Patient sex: M
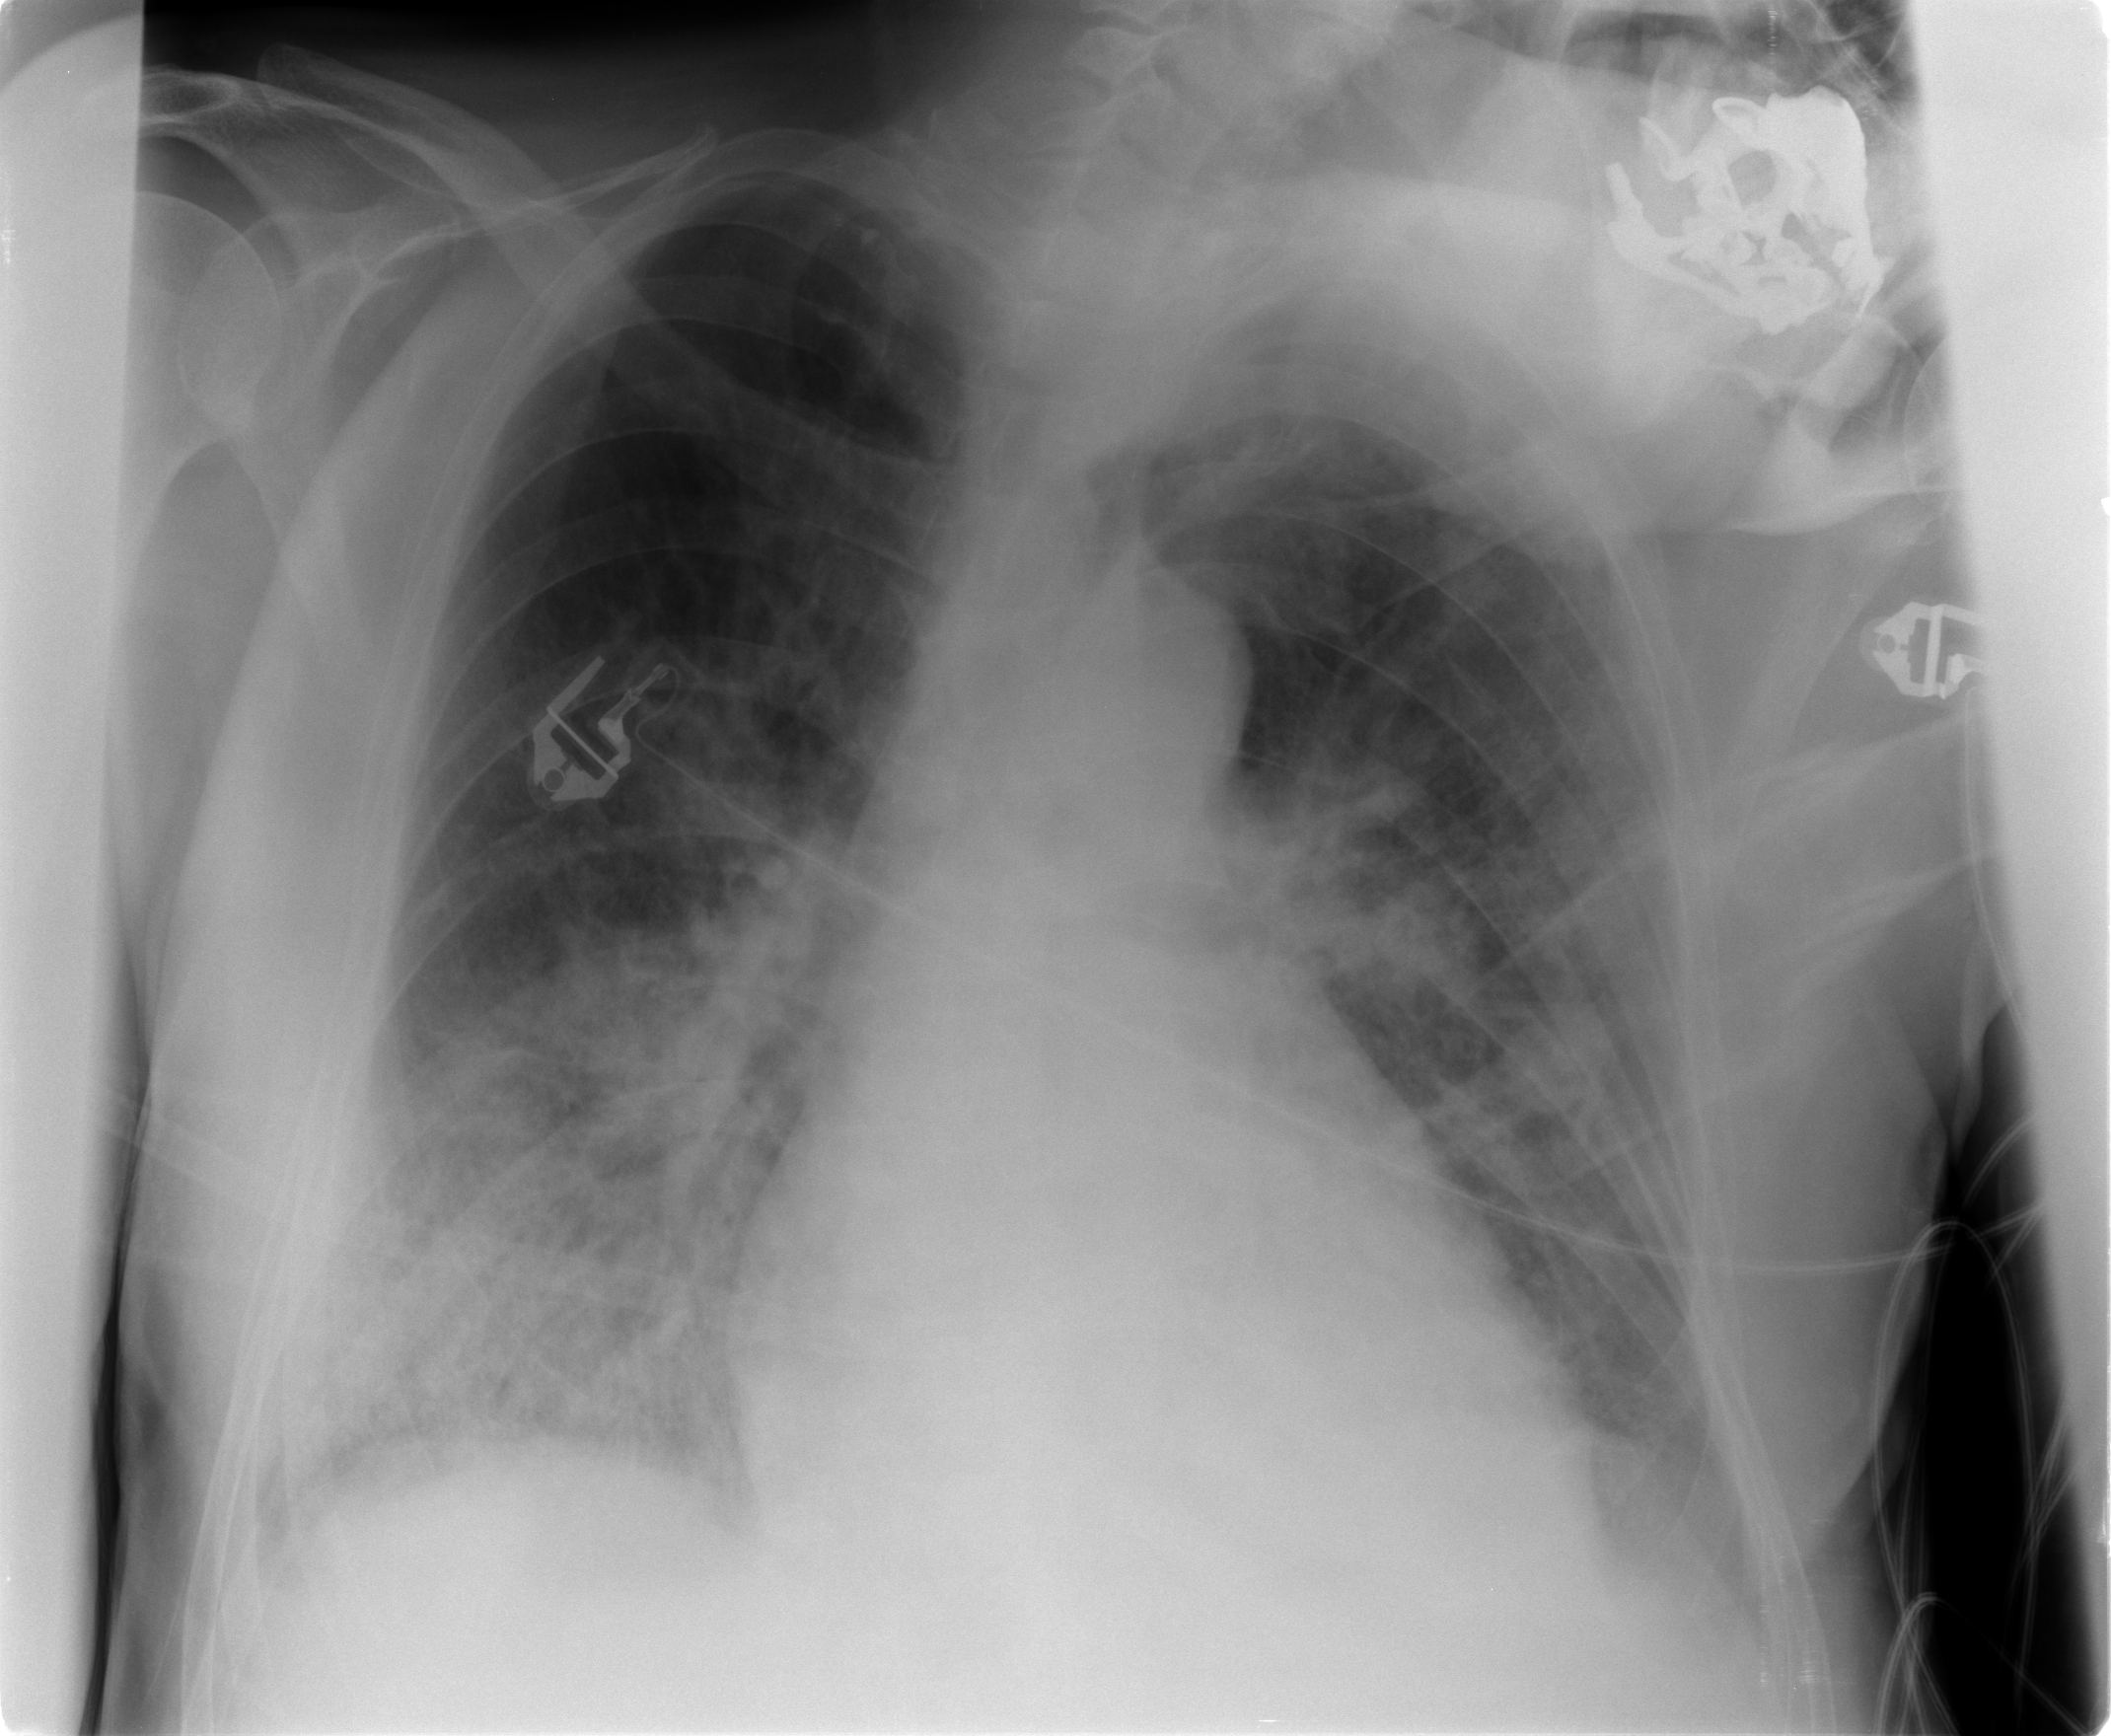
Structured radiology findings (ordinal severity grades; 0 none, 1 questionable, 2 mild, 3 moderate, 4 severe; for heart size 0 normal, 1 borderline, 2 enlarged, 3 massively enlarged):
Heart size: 2
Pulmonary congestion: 2
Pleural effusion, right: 0
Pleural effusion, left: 2
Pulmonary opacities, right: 2
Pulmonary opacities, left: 0
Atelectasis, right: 2
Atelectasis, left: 2